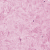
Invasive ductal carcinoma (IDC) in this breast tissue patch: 0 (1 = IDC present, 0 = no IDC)